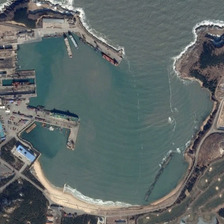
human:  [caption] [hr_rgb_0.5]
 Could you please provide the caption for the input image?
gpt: several boats are in a port surrounded by many bareland and some green plants .

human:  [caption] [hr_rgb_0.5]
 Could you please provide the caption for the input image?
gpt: several boats are in a port surrounded by many bareland and some green plants .

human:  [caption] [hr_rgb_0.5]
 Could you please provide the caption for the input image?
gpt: several boats are in a port surrounded by many bareland and some green plants .

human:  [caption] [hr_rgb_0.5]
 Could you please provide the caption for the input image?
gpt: several boats are in a port surrounded by many bareland and some green plants .

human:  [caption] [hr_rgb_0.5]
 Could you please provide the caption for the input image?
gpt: several boats are in a port surrounded by many bareland and some green plants .